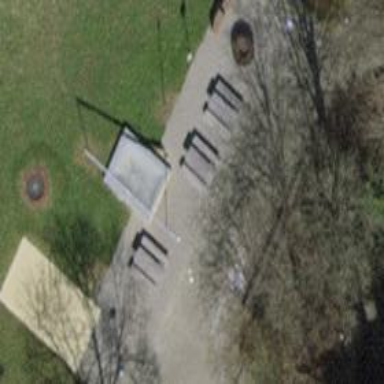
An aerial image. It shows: Grey picnic table on leisure land.